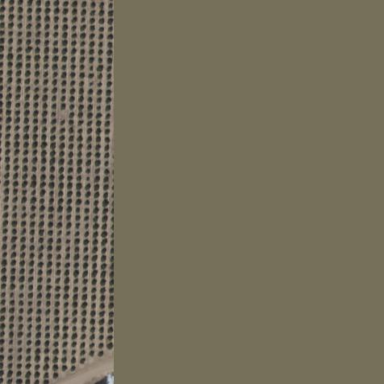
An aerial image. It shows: Orange orchard with rows of orange trees.